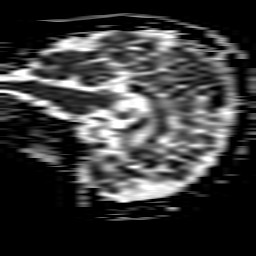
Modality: ADC
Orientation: sagittal
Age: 49
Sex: female
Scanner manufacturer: philips
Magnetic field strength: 1.5 T
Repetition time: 3.679 s
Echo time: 0.09411 s